Field crop: maize
Growth stage: 2
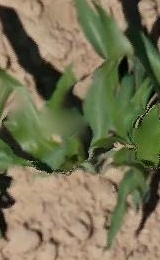
Species: maize